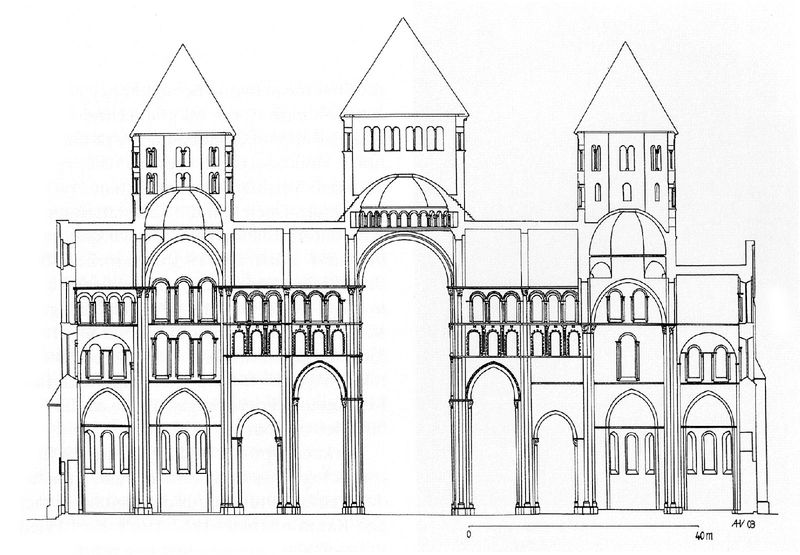
Titel: Kathedrale Cluny, ehemalige Abteikirche, Bau III
Standort: Cluny, Kathedrale (Bau III) (EU - F - Burgund)
Schlagwörter: fenster, skizze, säulen, zeichnung, dach, gebäude, schloss, architektur, fünf, kirche, gotik, turm, schiffe, fassade, giebel, kuppel, galerie, burg, türme, palast, torbogen, dom, schnitt, portal, mittelschiff, romanik, plan, gothik, bauwerk, aufriss, goldener schnitt, torbögen, vierung, cluny, sptzbögen, linienzeichnung, sitzbogen, mansarendach, #schnitt